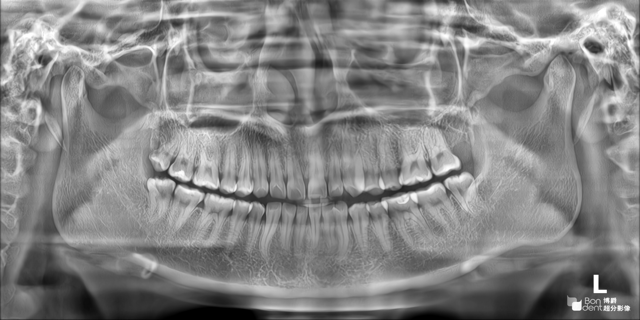
adult